Question: My problem is that I generate a time series from normal distribution and I plot my time series but I want to color in red the positive area between the time series and the axe X, the same for the negative area below the axe X and my time series.
This is the code I use but it does not work :
'''
x1<-rnorm(250,0.4,0.9)
x <- as.matrix(x1)
t <- ts(x[,1], start=c(1,1), frequency=30)
plot(t,main="Daily closing price of Walterenergie",ylab="Adjusted close Returns",xlab="Times",col="blue")
plot(t,xlim=c(2,4),main="Daily closing price of Walterenergie",ylab="Adjusted close Returns",xlab="Times",col="blue")
abline(0,0)
z1<-seq(2,4,0.001)
cord.x <- c(2,z1,4)
cord.y <- c(0,t(z1),0)
polygon(cord.x,cord.y,col='red')
'''

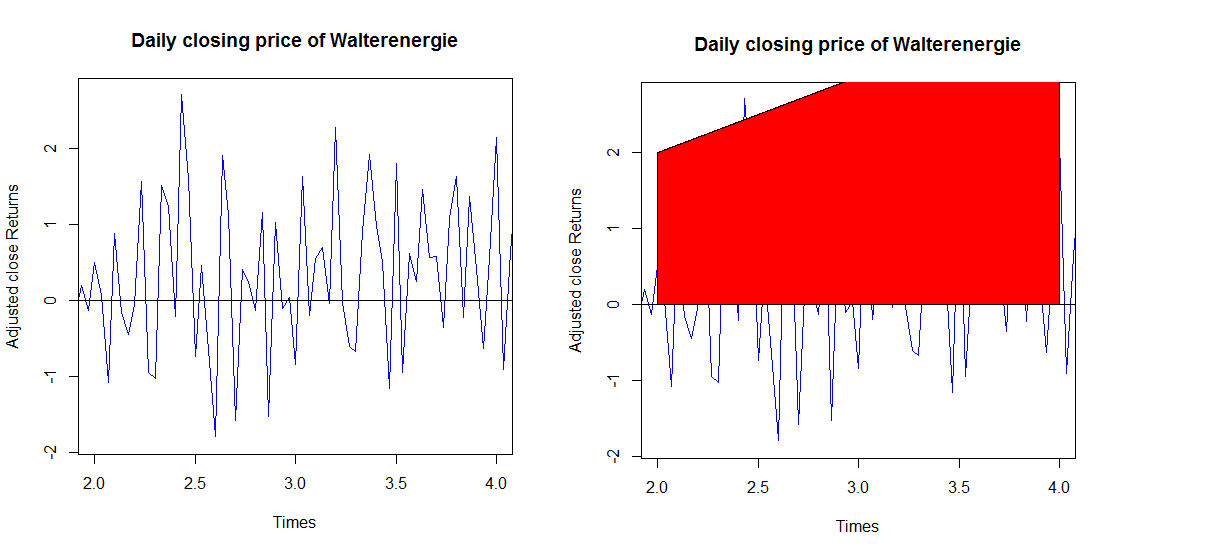
Answer: In response to OP's additional query.

'''
library(ggplot2)
df <- data.frame(t=1:nrow(x),y=x)
df$fill <- ifelse(x>0,"Above","Below")
ggplot(df)+geom_line(aes(t,y),color="grey")+
geom_ribbon(aes(x=t,ymin=0,ymax=ifelse(y>0,y,0)),fill="red")+
geom_ribbon(aes(x=t,ymin=0,ymax=ifelse(y<0,y,0)),fill="blue")+
labs(title="Daily closing price of Walterenergie",
y="Adjusted close Returns",
x="Times")
'''
Is this what you had in mind?

'''
library(ggplot2)
df <- data.frame(t=1:nrow(x),y=x)
ggplot(df)+geom_line(aes(t,y),color="grey")+
geom_ribbon(aes(x=t,ymin=0,ymax=y),fill="red")+
labs(title="Daily closing price of Walterenergie",
y="Adjusted close Returns",
x="Times")
'''